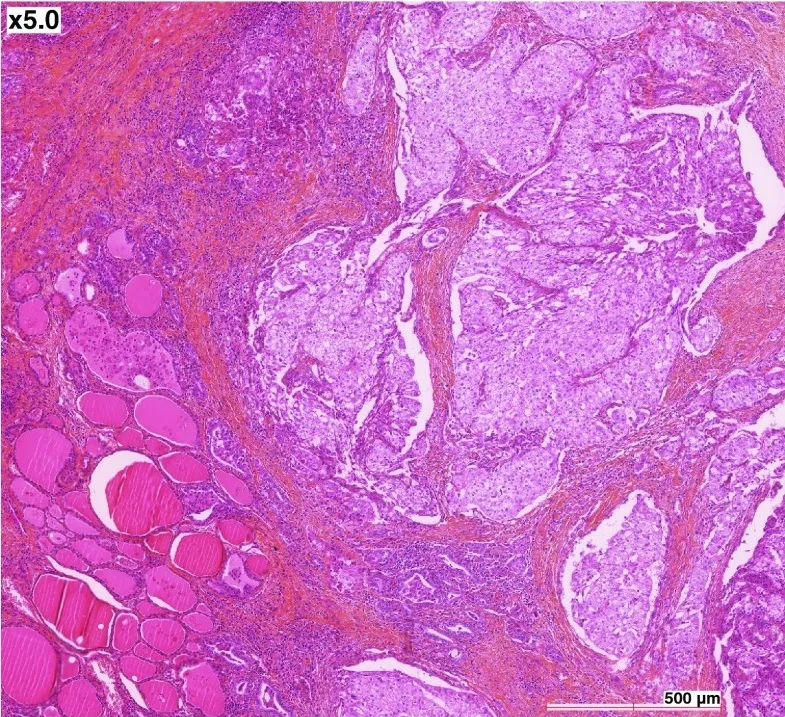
Primary clear cell carcinoma of the thyroid. . The neoplastic cells have a small, peripheral nucleus, with abundant clear cytoplasm. Nests of carcinomatous elements are separated by a fibrous vascularized stroma. Hematoxylin and eosin staining, 5x.
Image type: pathology (h&e)